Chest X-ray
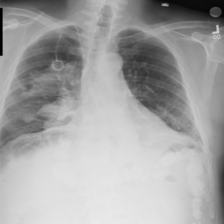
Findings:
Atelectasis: negative
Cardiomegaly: negative
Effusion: negative
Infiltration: negative
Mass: positive
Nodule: negative
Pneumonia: negative
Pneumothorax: negative
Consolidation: negative
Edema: negative
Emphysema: negative
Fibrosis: negative
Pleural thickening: negative
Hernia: negative